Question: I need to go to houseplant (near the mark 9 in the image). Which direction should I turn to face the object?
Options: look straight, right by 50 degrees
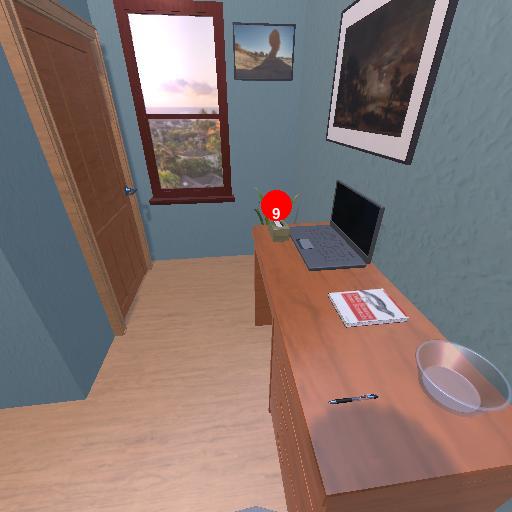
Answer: look straight